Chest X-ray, AP view. Patient: 33 years old, sex M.
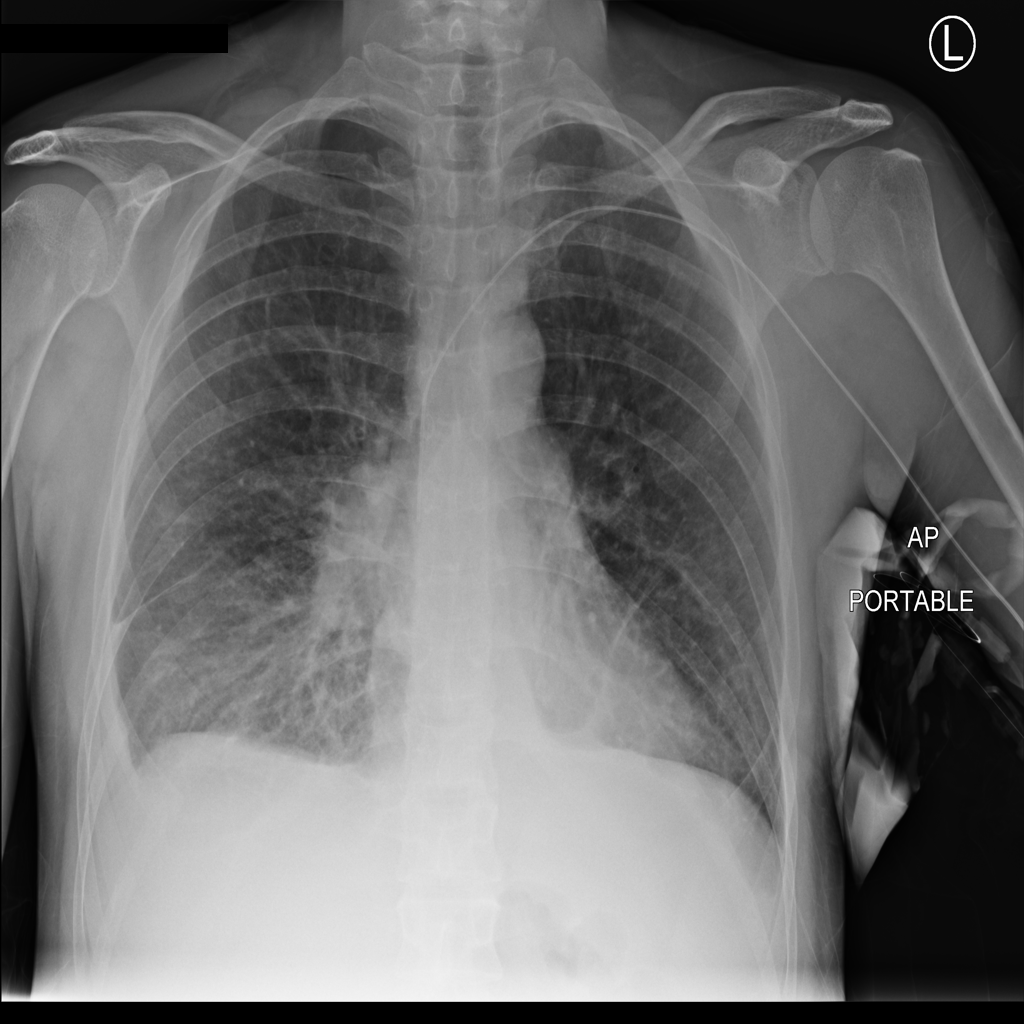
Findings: Effusion, Infiltration